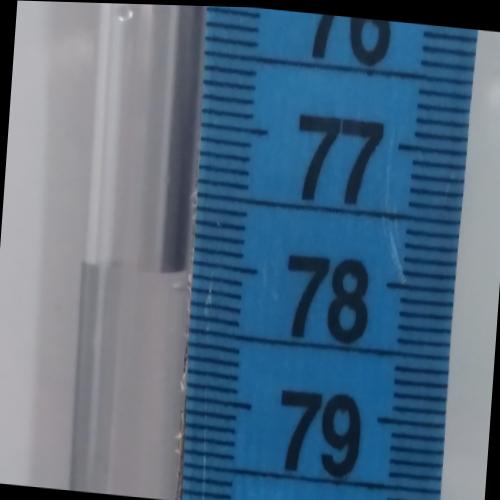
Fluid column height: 78.1 cm